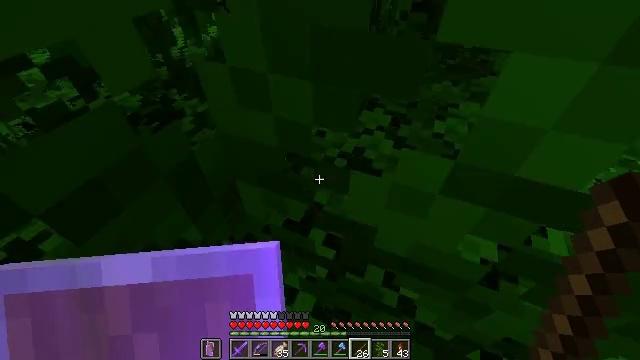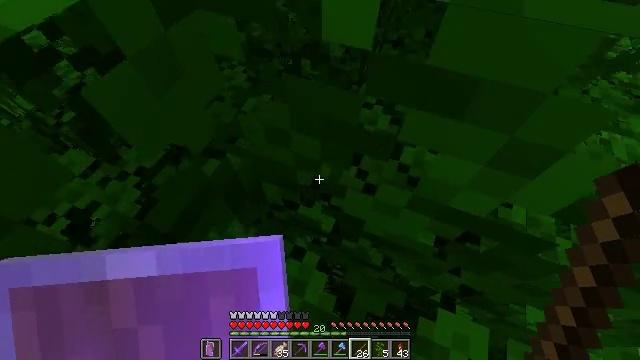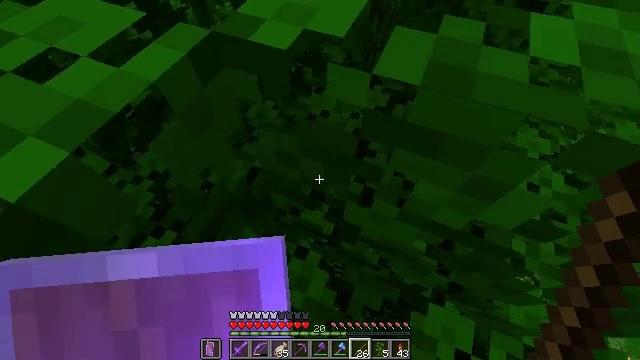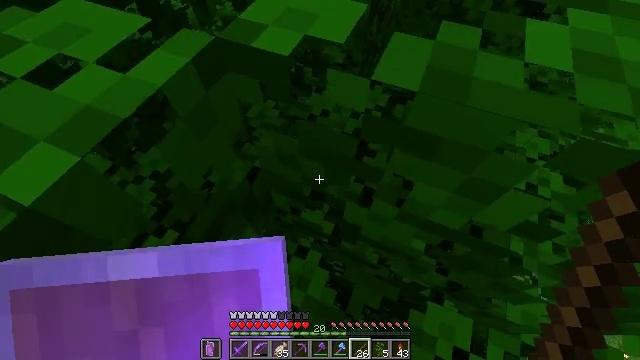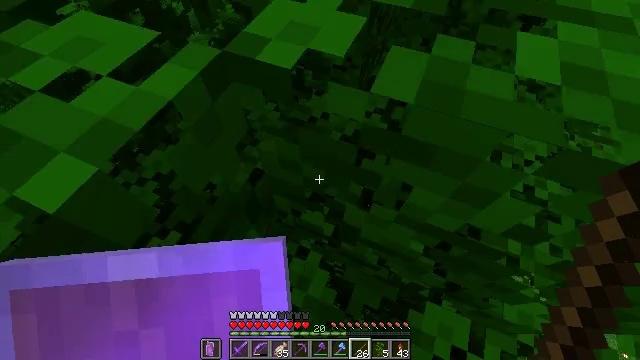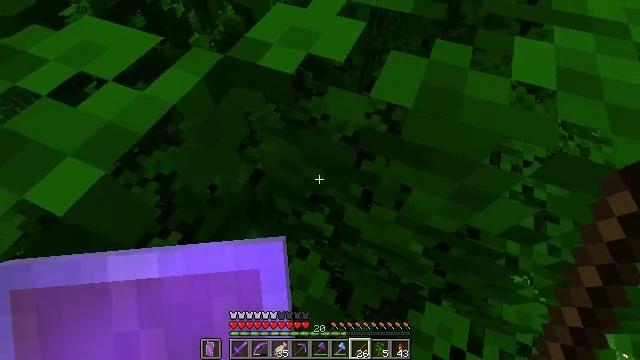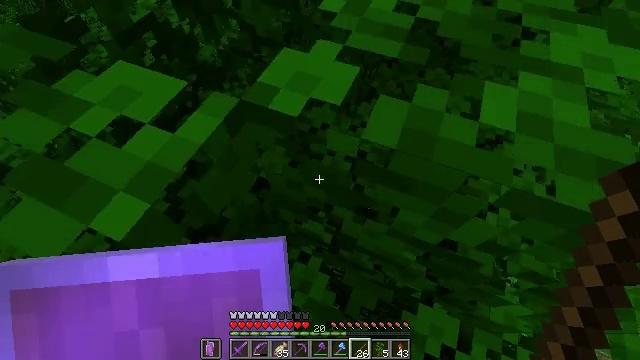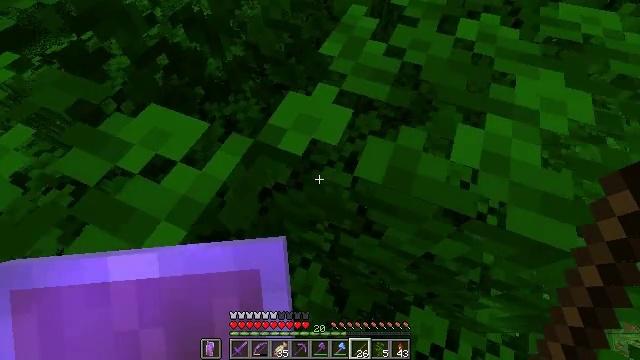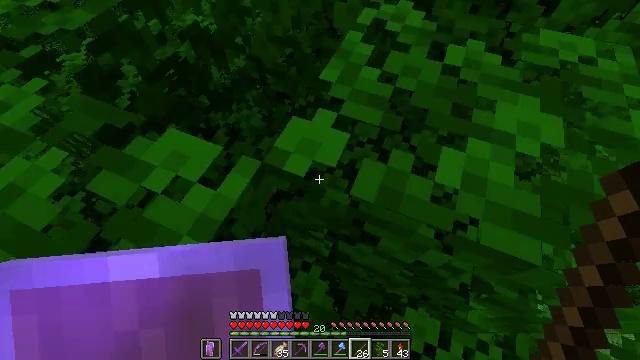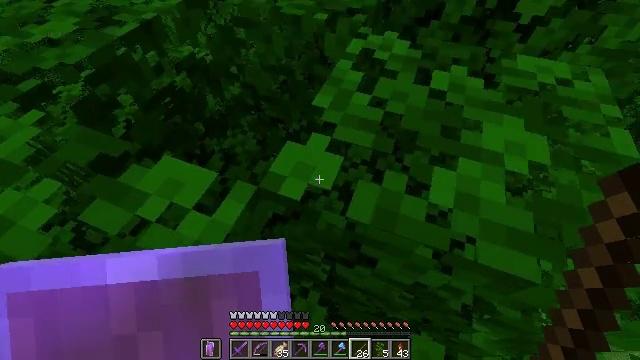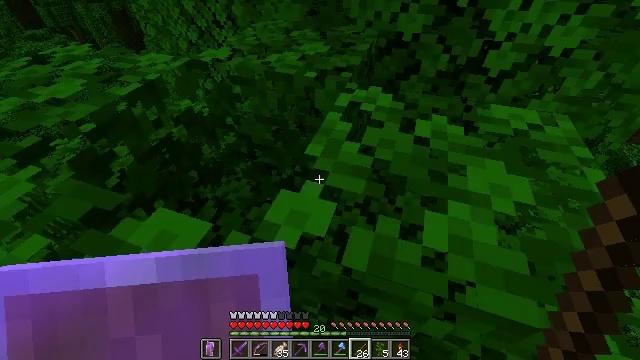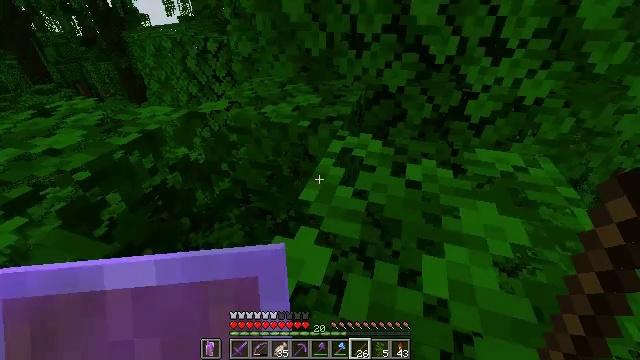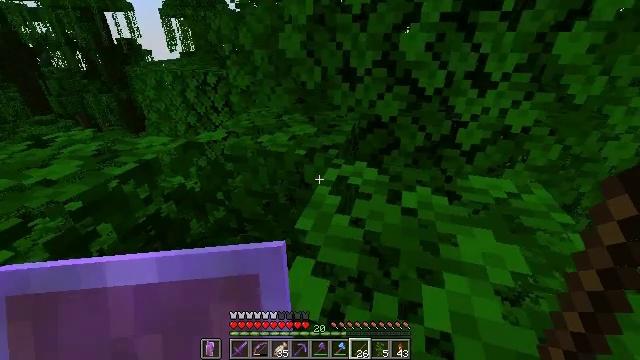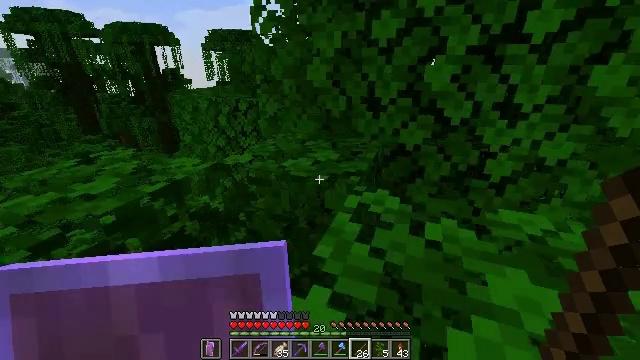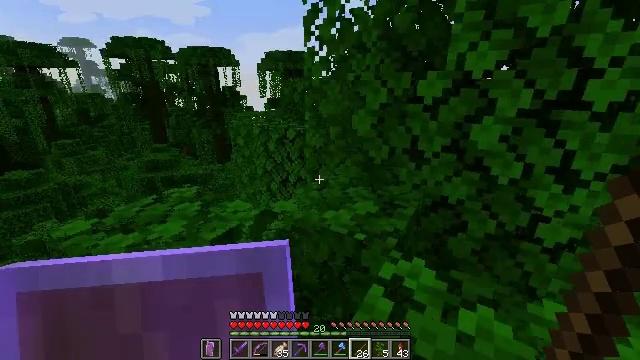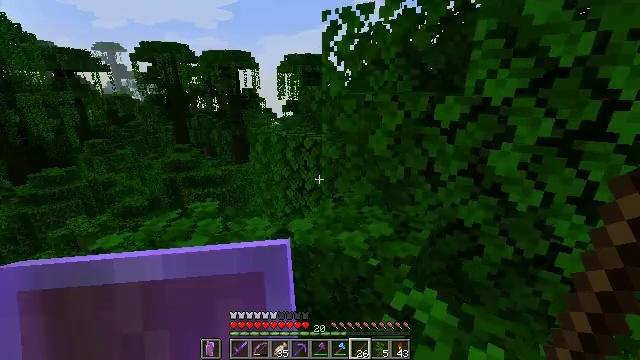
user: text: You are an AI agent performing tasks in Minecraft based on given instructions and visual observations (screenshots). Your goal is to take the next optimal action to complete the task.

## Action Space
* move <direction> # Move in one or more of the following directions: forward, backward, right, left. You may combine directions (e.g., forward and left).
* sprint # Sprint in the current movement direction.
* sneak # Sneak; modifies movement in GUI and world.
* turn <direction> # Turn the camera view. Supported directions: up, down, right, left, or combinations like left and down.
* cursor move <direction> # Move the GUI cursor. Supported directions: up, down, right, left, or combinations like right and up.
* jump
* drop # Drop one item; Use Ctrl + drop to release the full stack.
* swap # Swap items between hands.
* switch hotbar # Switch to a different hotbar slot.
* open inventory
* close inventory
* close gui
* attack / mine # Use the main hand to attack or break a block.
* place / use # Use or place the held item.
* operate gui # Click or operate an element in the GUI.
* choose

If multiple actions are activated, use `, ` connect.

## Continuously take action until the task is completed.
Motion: motion action
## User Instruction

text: Gather oak leaves by attacking.
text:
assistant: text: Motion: sneak, turn down
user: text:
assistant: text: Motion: sneak, turn down
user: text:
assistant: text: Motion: sneak
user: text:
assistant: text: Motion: sneak
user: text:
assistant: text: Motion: no_op
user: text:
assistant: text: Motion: no_op
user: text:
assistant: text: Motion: no_op
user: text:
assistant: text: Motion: no_op
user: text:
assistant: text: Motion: turn right and up
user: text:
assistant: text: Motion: turn right and up
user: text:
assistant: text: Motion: turn right and up
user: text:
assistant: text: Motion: turn right and up
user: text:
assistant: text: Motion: move forward, turn left and up
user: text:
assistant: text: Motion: move forward, turn left and up, jump
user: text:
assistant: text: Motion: move forward, turn left, jump
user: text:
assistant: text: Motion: move forward, jump
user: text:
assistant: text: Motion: move forward, turn left, jump
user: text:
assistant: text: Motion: move forward, turn left
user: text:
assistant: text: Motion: move forward, turn left
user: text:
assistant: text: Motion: turn left
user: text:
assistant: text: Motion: turn left
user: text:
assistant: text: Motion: turn left
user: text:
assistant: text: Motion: no_op
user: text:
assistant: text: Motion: no_op
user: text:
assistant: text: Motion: no_op
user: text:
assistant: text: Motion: no_op
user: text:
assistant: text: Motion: no_op
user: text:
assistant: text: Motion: no_op
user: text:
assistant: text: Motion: no_op
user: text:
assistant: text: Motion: move left, turn right and down